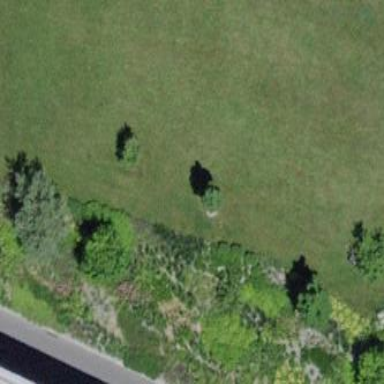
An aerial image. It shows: Garden with greenery around.